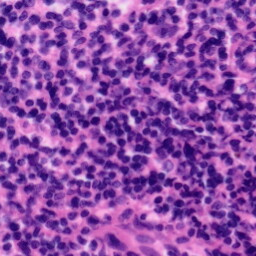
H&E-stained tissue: Tonsil